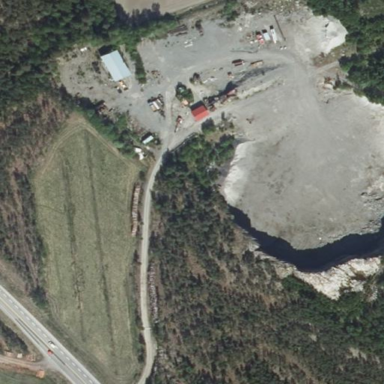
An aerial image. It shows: Quarry area.